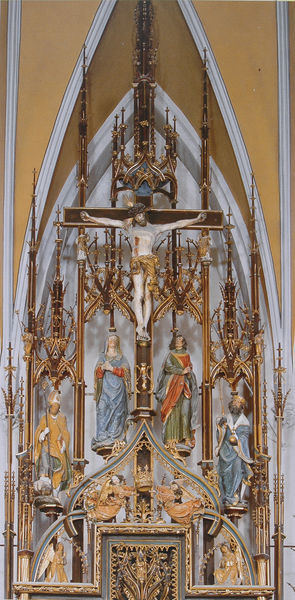
Titel: Hochaltar, Gesprenge
Künstler: Hans Leinberger
Standort: Moosburg
Institution: ehemalige Stiftskirche St. Kastulus
Schlagwörter: blau, lendenschurz, weiß, gelb, grün, ocker, blumen, holz, schmuck, schwarz, rot, ornament, wand, barock, johannes, tod, tot, kirche, gold, mantel, gewänder, spitzen, gotik, krone, engel, skulptur, bogen, mauer, figuren, bischof, detail, ornamente, verzierung, plastik, bemalt, foto, fotografie, photographie, blut, lendentuch, kreuz, dom, rippen, herrscher, altar, hochaltar, schnitzerei, photo, drechseln, statuen, gotisch, spitzbogen, christus, jesus, jesus christus, kreuzigung, wunden, kapelle, kruzifix, mitra, stoß, heilige, gefasst, gothik, maria, anbetung, gekreuzigt, maria magdalena, fassung, schrein, dornenkrone, schnitzen, schnitzwerk, altarbild, josef, aufsatz, weltkugel, fialen, neogotik, neugotik, kreuzigungsgruppe, spätgotik, gesprenge, schnitzkunst, gekreuzigter, flügelaltar, seitenwunde, inri, schmerzensmann, schnitzarbeit, emaille, treibarbeit, gespränge, schnitzfiguren, altar retabel, holzfiguren, farbig gefasst, stichkappe, johannnes, gelbe wand, viernagel, elfbein, johannes maria